Aerial crown-view tile of a tropical tree (Barro Colorado Island, Panama), acquired 20241014:
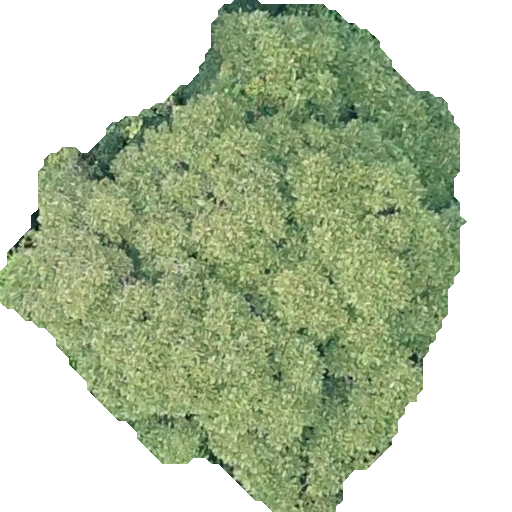
Species: Dipteryx oleifera
GBIF accepted scientific name: Dipteryx oleifera
Crown area: 242.797 m²